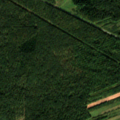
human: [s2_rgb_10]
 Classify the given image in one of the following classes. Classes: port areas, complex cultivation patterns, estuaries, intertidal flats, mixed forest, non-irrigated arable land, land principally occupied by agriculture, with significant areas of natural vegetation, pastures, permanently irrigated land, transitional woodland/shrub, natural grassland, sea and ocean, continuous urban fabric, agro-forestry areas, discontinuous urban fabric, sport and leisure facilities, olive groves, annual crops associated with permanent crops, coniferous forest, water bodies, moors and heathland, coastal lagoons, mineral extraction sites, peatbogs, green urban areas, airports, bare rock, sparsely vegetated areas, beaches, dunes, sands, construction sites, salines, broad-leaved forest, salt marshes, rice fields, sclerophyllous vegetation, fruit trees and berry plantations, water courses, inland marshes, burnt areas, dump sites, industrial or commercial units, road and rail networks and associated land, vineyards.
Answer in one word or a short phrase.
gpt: land principally occupied by agriculture, with significant areas of natural vegetation, coniferous forest